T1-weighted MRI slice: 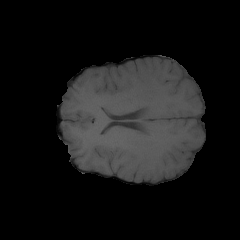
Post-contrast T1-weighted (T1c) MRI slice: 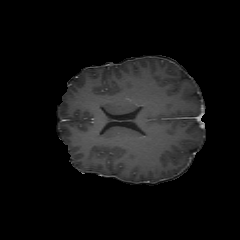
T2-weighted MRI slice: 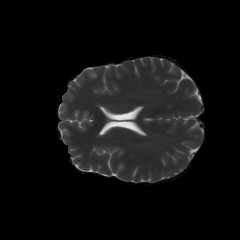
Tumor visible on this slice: no